Chest X-ray:
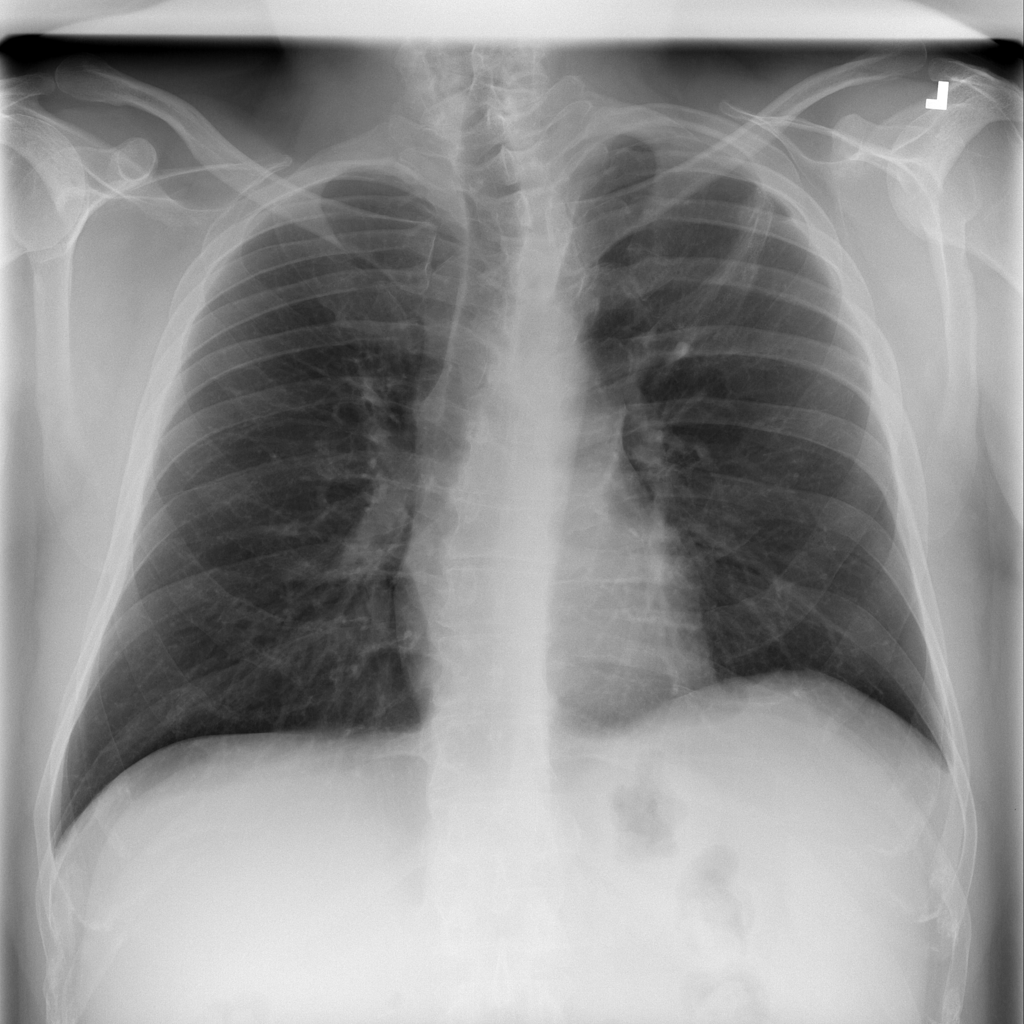
Findings: Atelectasis
No abnormal finding: no